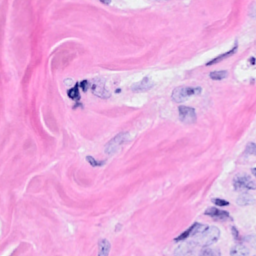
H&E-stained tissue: Breast